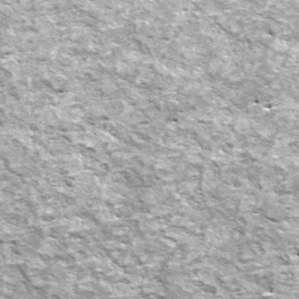
Label: frost